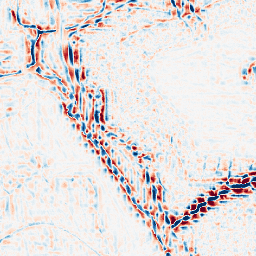
Category: wavelet
Decomposition family: wavelet_reverse_biorthogonal
Decomposition parameters: wavelet: rbio2.4
level: 3
Upsampling method: bicubic_16x
Upsampling parameters: scale: 16
Upsampling scale: 16